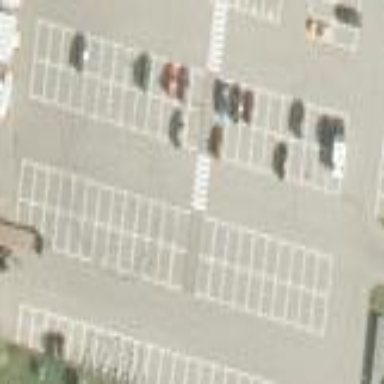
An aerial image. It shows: Parking aisle designated as service road.